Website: home-depot
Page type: newsletter-management
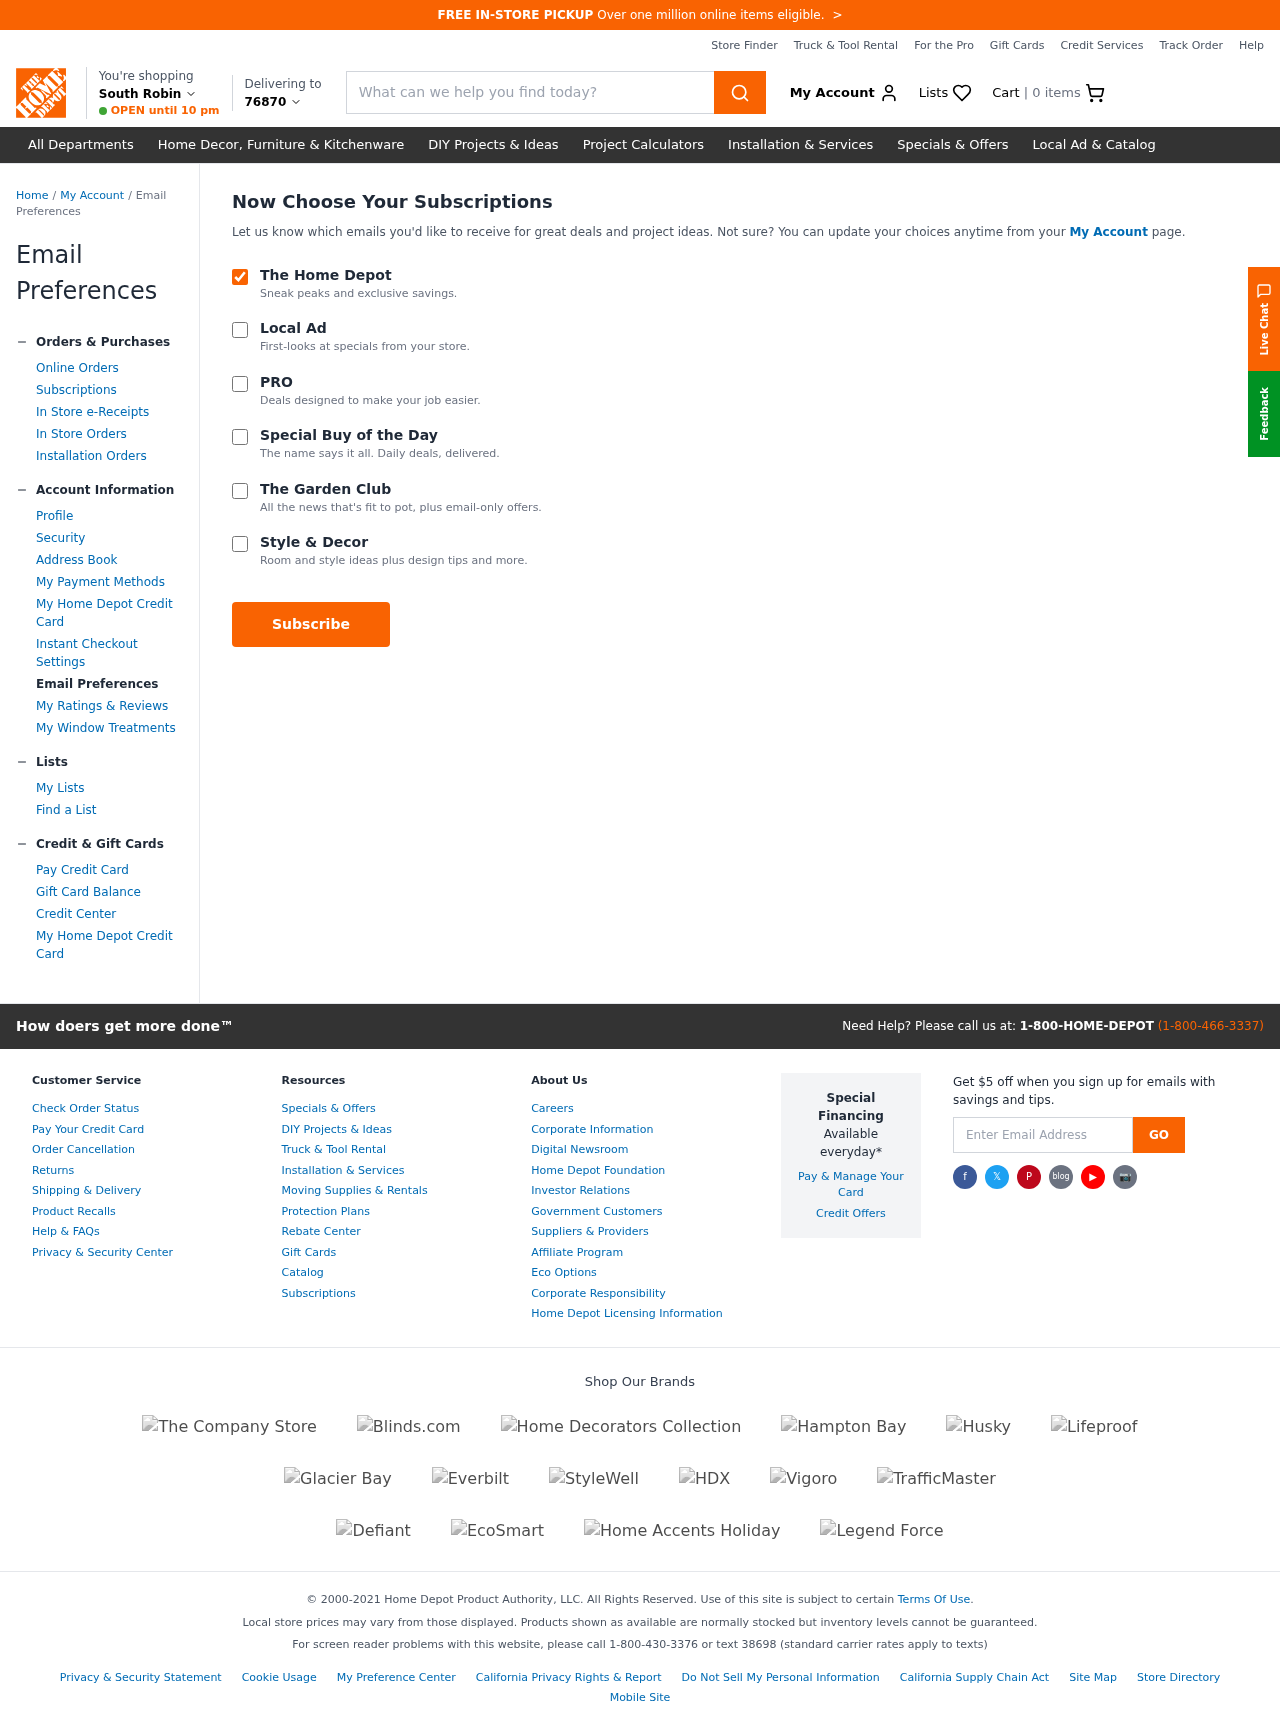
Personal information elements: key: PII_CITY
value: South Robin
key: PII_POSTCODE
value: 76870
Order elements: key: ORDER_NUM_ITEMS
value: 0
Search elements: key: HEADER_SEARCH
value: What can we help you find today?